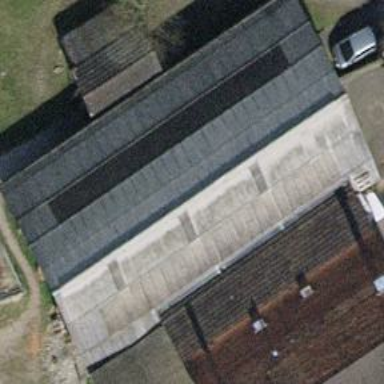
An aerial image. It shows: Stable.